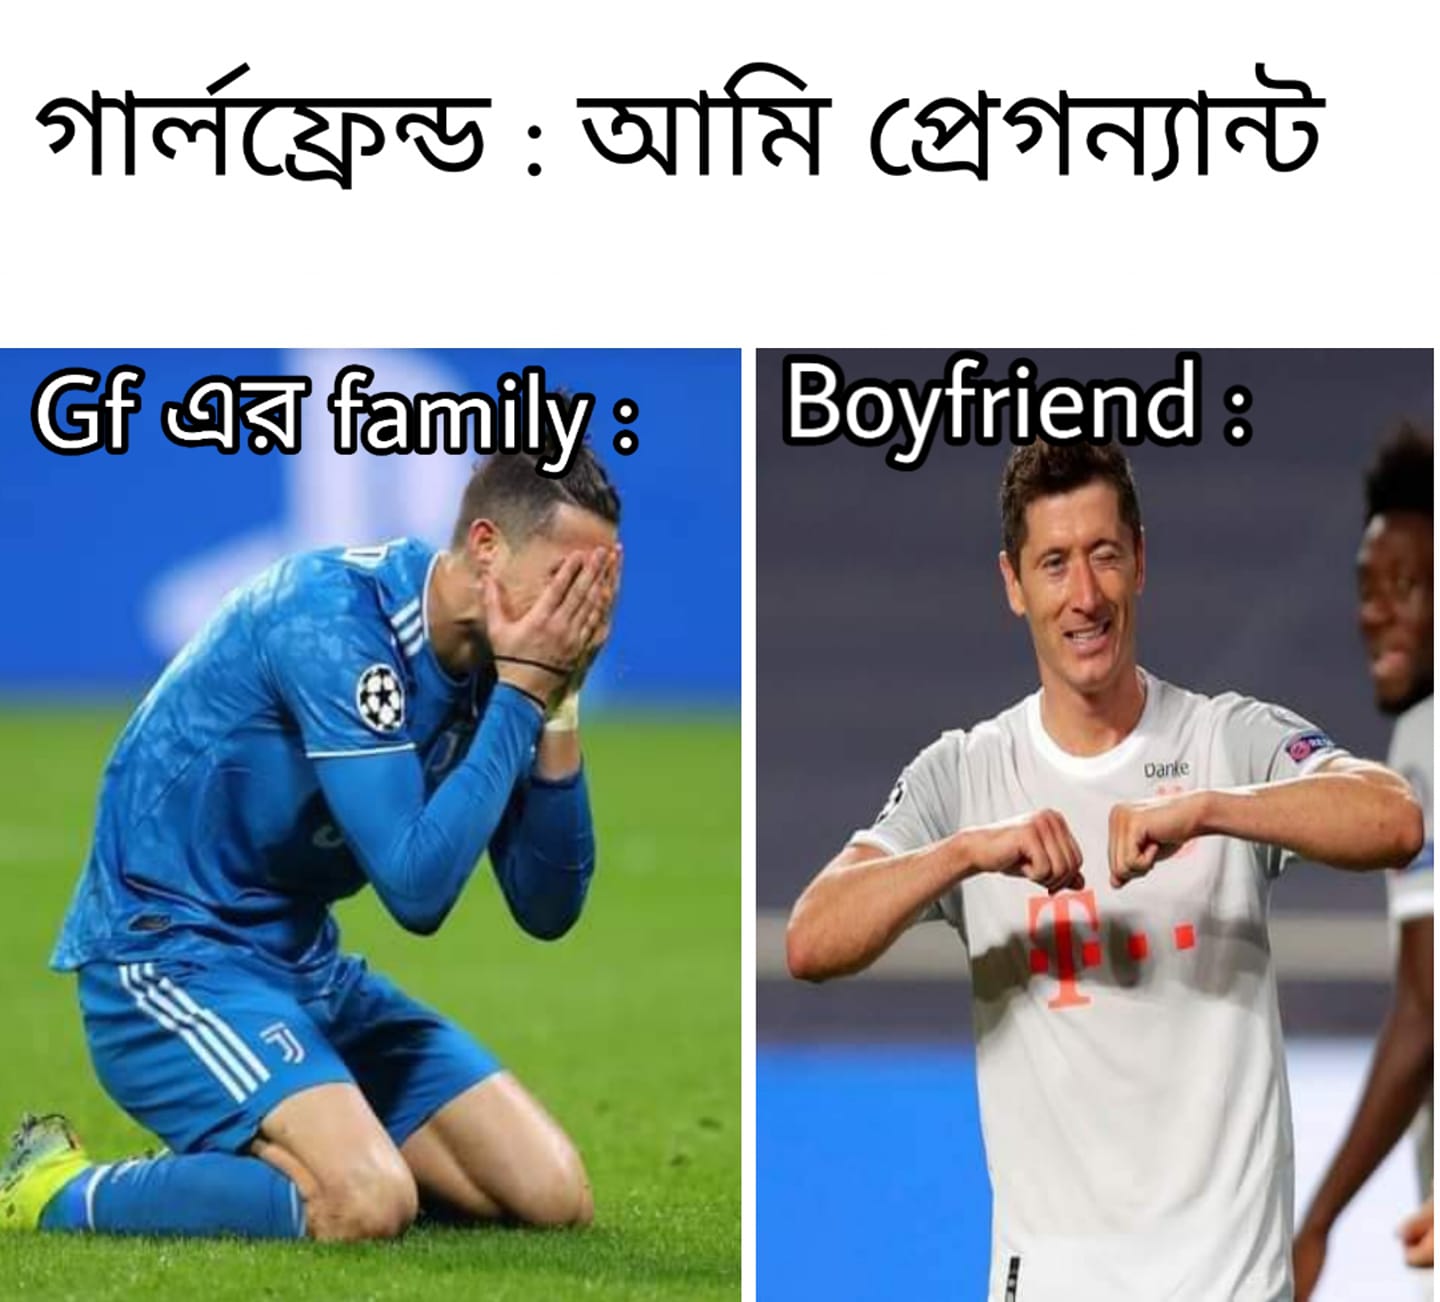
Caption: গালফ্রেন্ড :   আমি প্রেগন্যান্ট     Gf এর family :     Boyfriend :
Label: hate